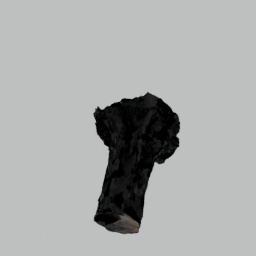
Label: nature